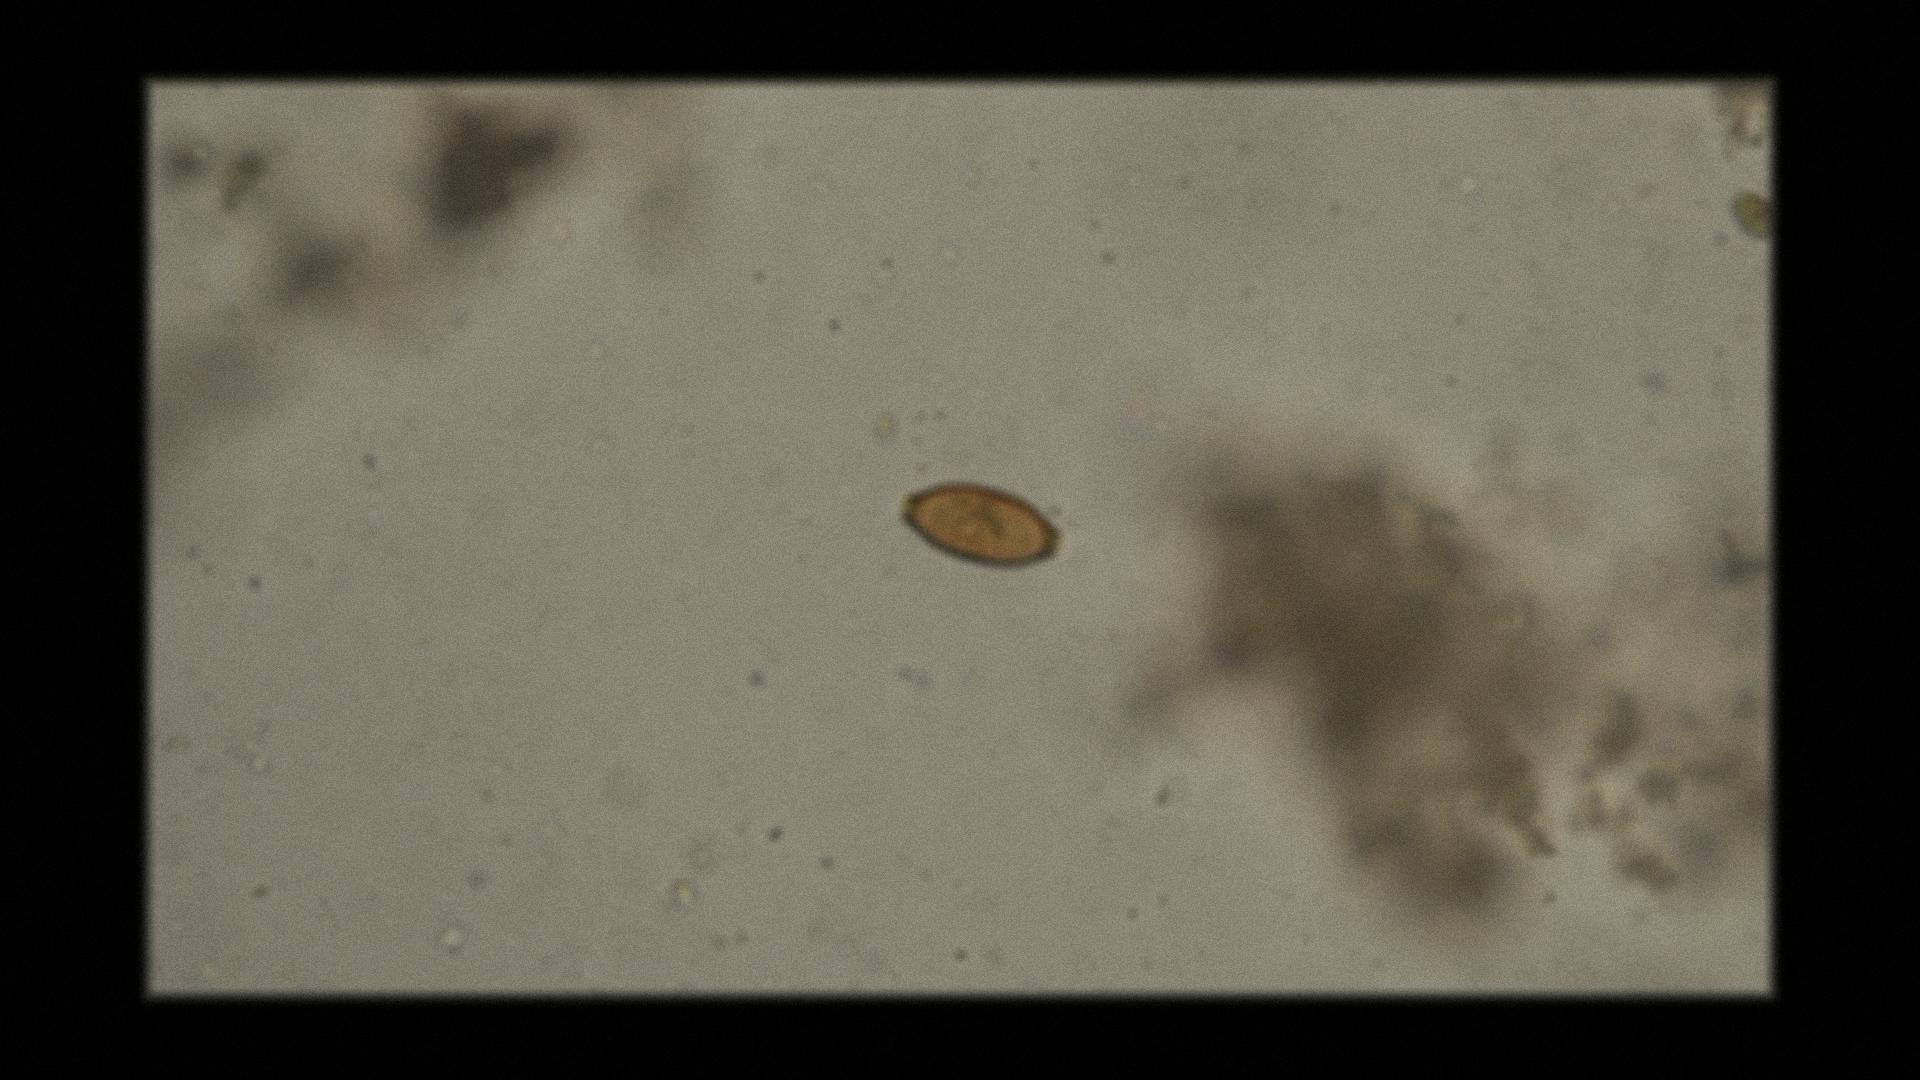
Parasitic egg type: Trichuris trichiura